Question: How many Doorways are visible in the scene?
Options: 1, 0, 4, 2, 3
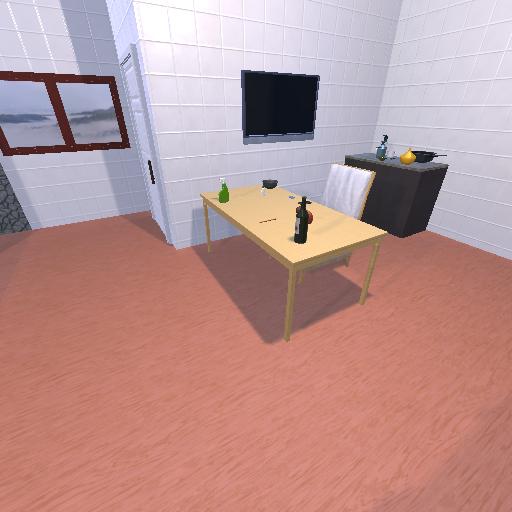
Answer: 1